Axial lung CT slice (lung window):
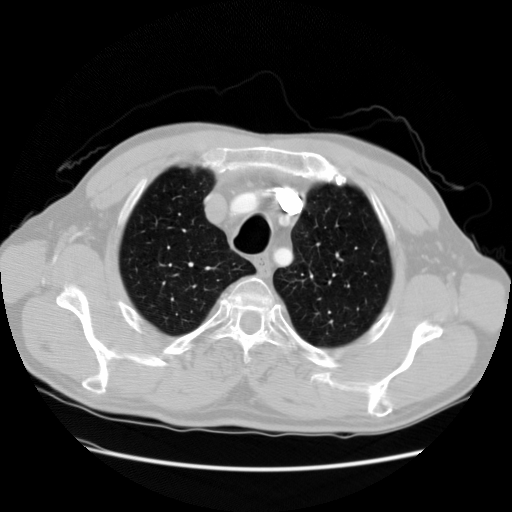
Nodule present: no